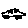
Label: car